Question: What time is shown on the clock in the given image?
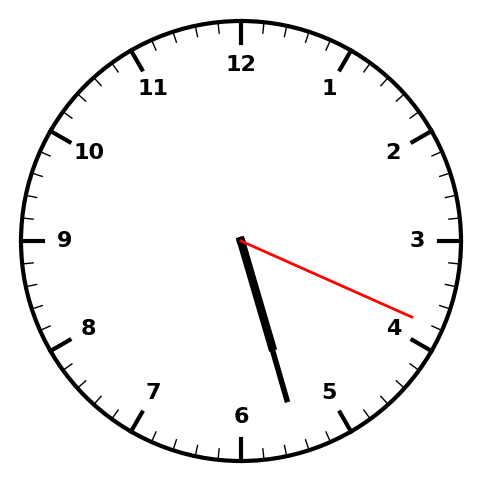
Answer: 05:27:19